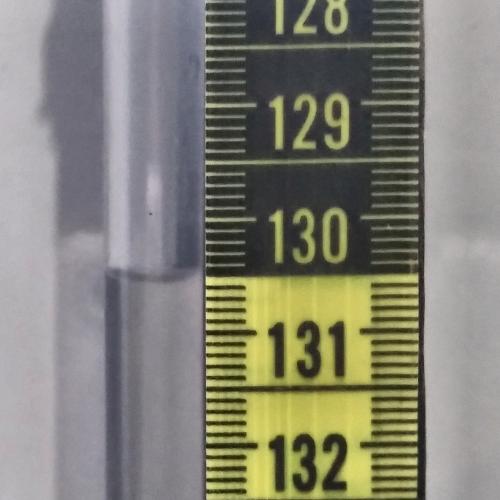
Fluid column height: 130.5 cm